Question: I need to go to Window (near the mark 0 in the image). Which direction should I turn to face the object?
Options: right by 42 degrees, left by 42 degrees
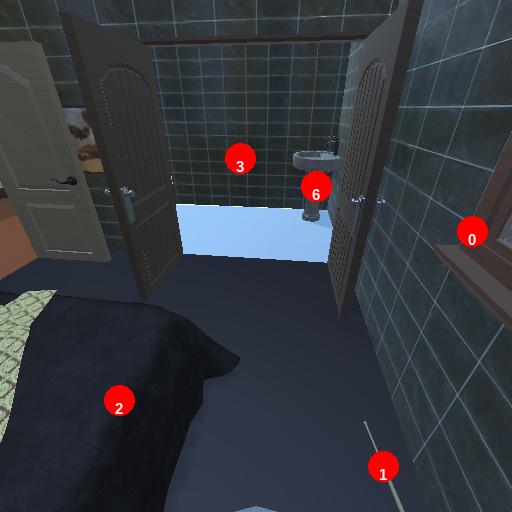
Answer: right by 42 degrees